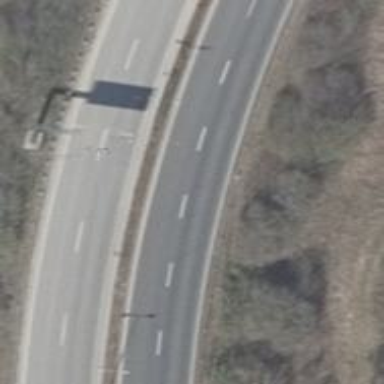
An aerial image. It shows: Tertiary road with asphalt surface and embankment.